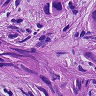
Metastatic tissue present: yes